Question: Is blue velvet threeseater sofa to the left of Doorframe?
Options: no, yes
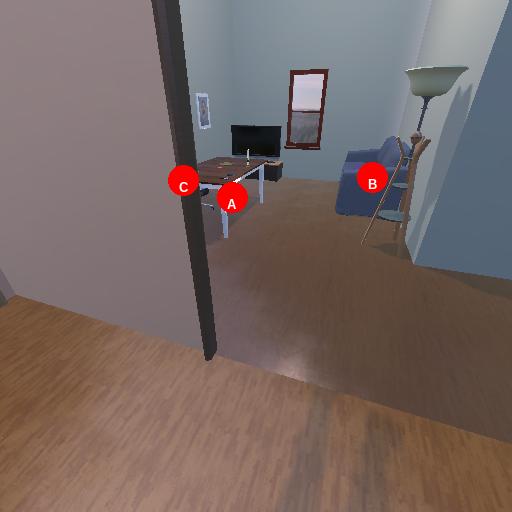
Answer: no